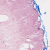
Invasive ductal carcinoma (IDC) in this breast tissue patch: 0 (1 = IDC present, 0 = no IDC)